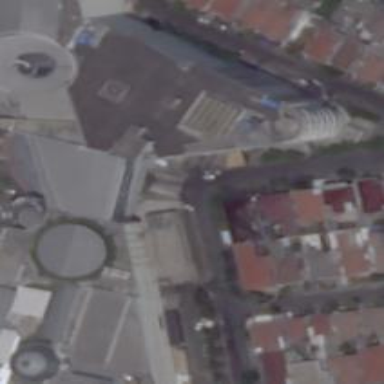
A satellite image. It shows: Commercial building with concrete roof. The building is used for commercial purposes.